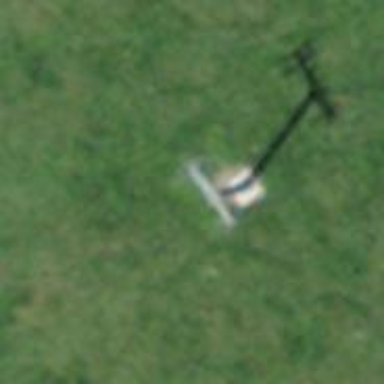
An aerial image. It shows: Pylon used for aerialway.